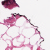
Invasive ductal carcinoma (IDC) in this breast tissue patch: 0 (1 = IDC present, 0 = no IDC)